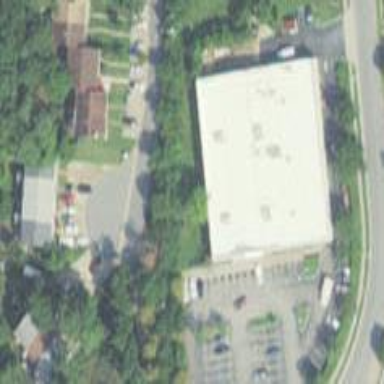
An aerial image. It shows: Commercial building.